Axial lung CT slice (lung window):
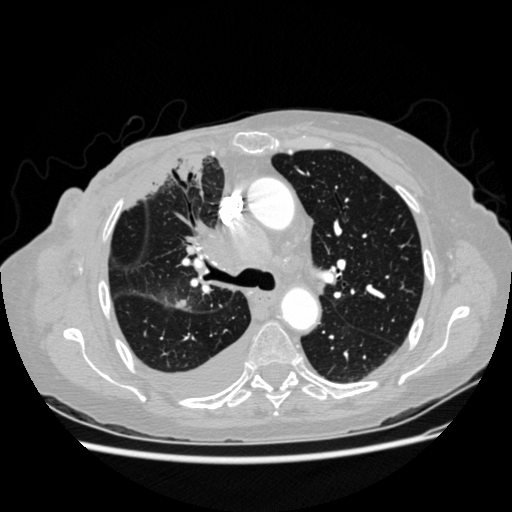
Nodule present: yes
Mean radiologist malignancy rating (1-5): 4